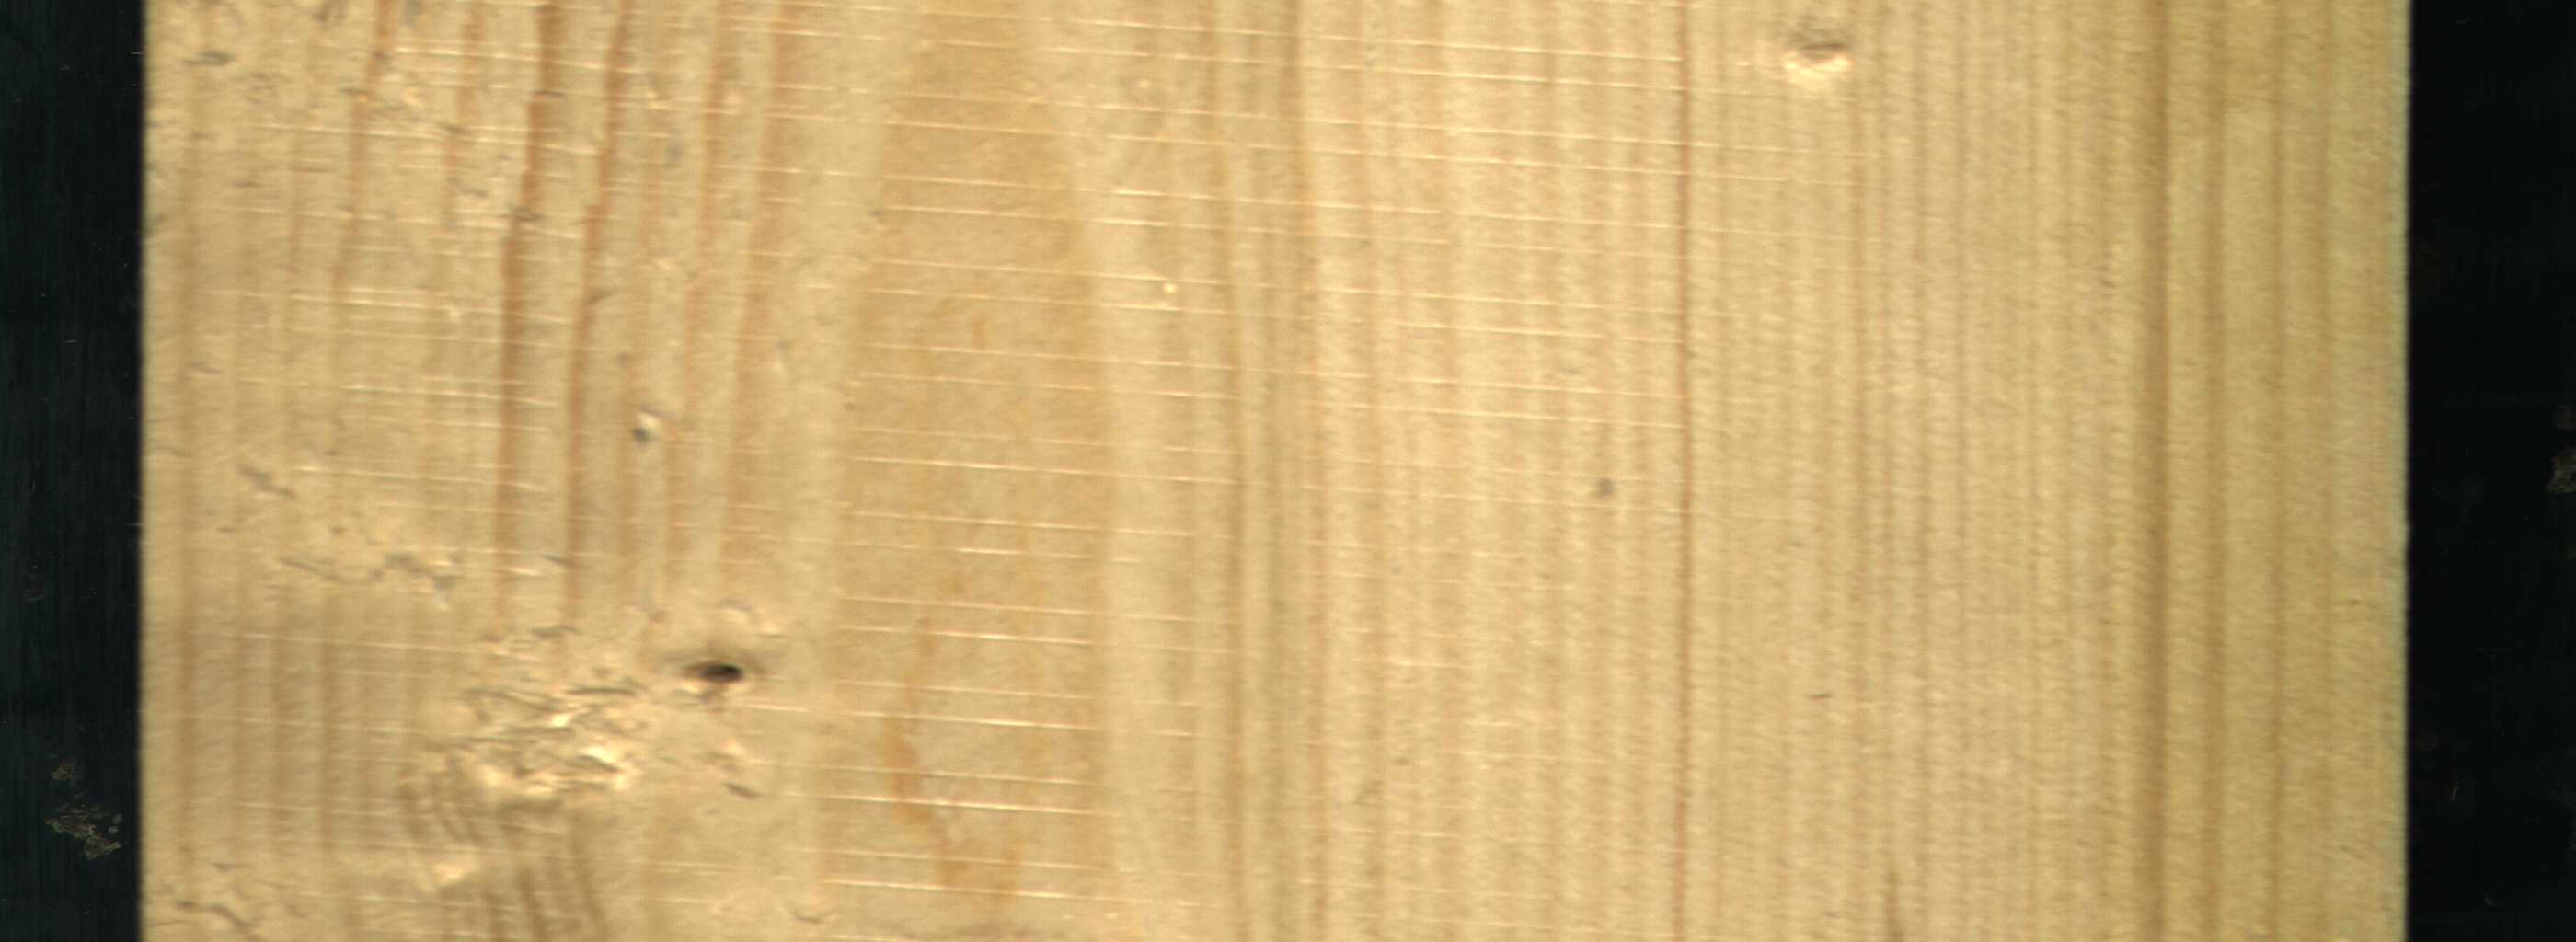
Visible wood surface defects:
Dead_Knot